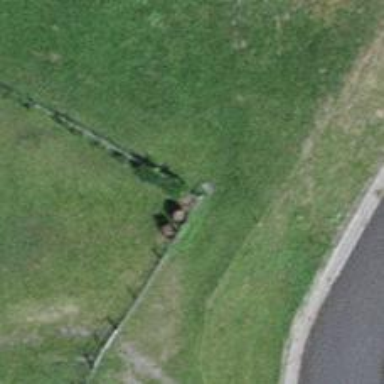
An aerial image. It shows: Hedge barrier.